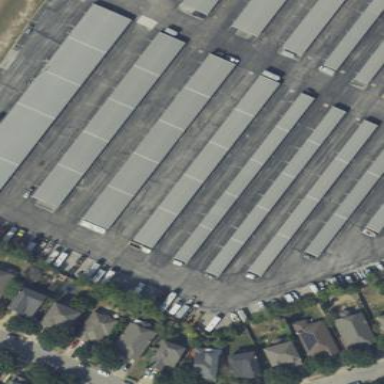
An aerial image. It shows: Storage rental shop located in building.